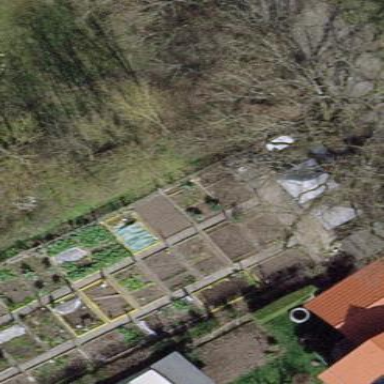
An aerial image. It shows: Allotments area.